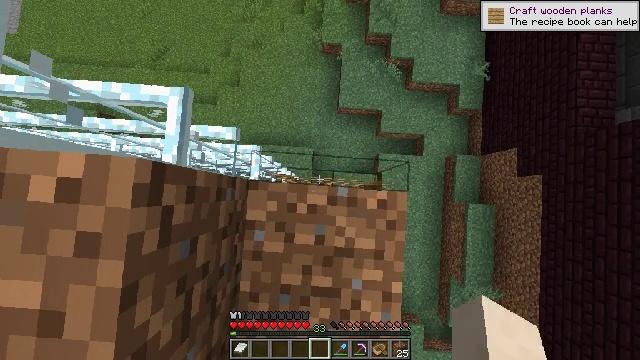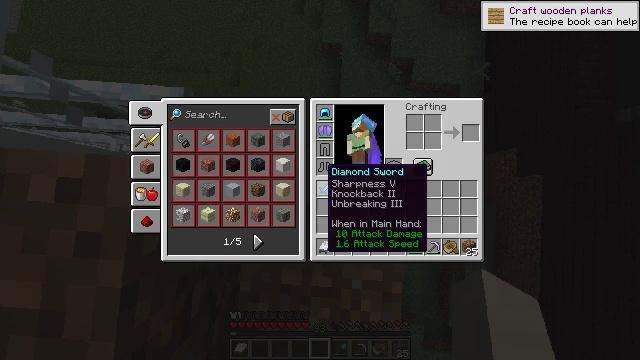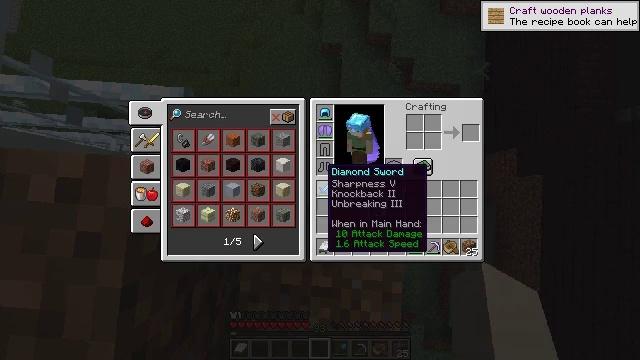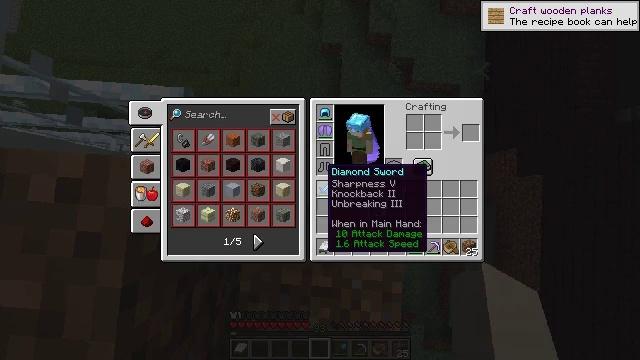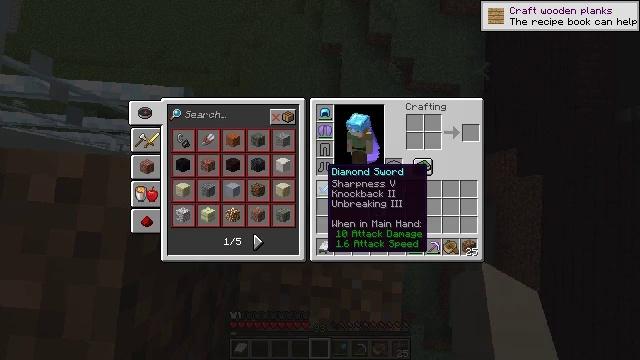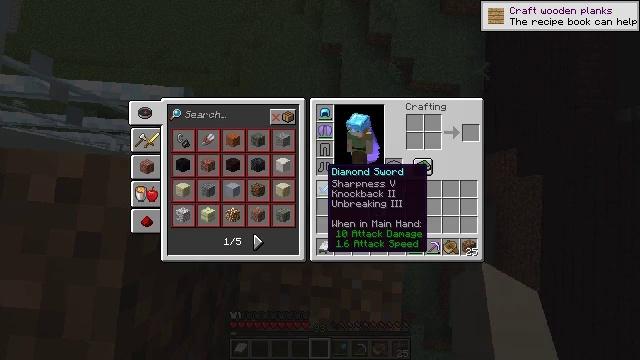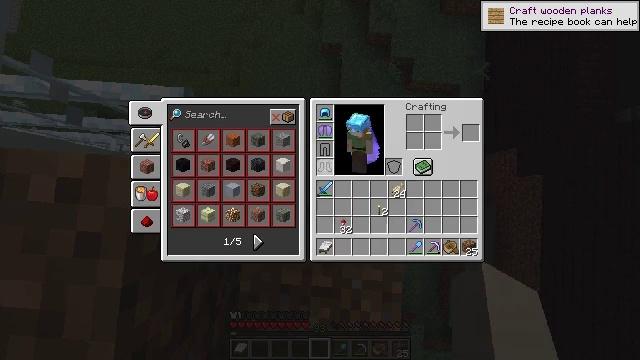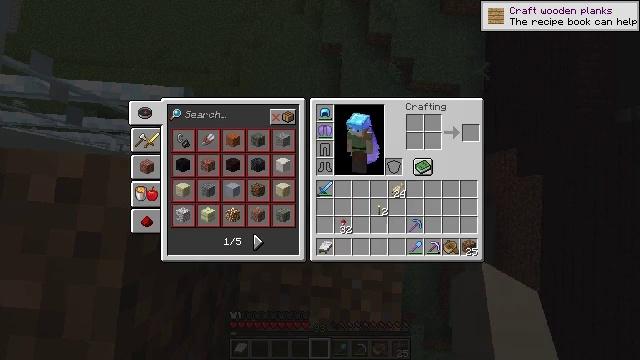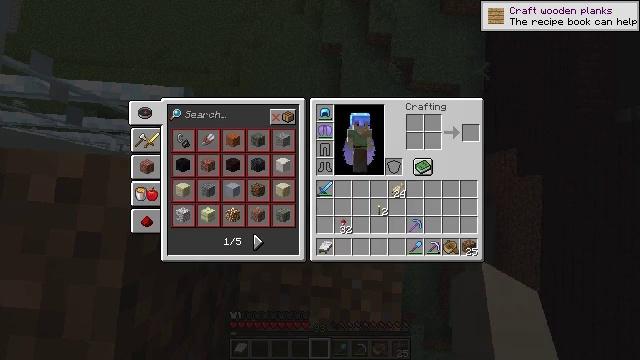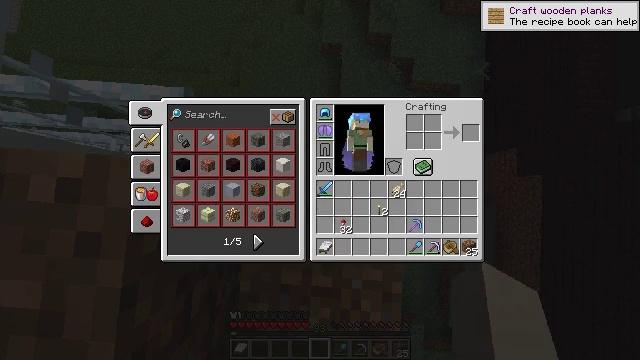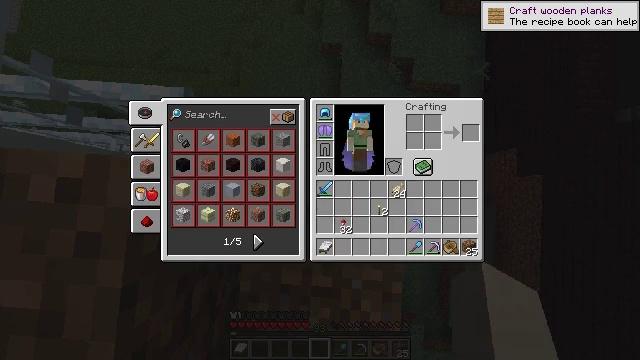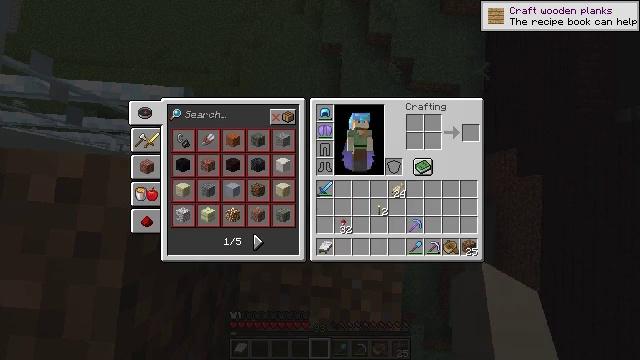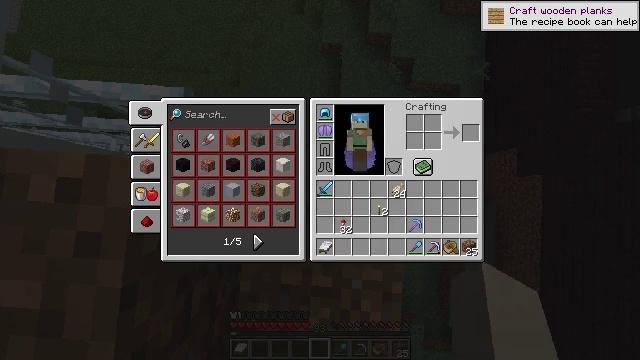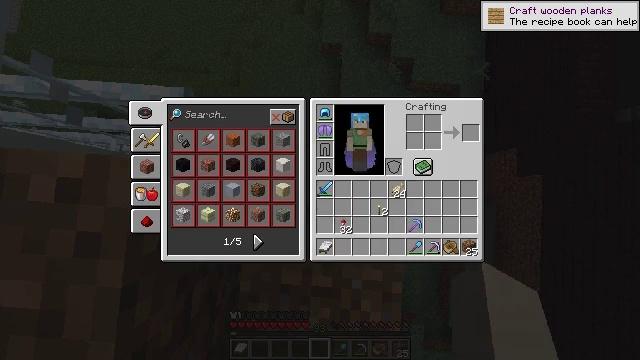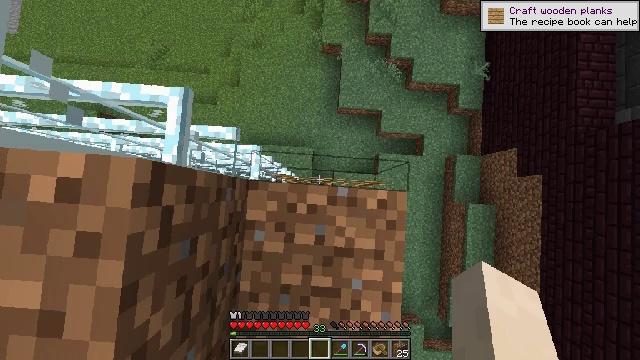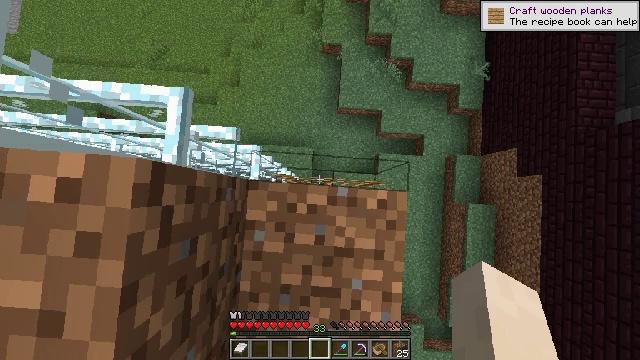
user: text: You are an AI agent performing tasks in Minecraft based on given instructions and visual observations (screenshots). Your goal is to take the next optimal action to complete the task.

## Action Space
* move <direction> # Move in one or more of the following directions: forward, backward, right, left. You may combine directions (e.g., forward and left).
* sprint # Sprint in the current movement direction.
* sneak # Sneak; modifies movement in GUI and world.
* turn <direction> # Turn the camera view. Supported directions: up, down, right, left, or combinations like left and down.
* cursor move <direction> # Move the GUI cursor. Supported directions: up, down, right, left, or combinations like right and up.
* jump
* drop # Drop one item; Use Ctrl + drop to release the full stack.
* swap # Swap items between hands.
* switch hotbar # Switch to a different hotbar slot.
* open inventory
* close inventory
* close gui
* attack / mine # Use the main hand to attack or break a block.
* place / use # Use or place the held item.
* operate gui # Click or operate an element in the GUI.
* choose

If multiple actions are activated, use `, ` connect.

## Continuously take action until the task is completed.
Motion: motion action
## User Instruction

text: Break the ladder to collect it.
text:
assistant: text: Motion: open inventory
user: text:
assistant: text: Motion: open inventory
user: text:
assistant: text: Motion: open inventory
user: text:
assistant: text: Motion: no_op
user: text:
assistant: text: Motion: no_op
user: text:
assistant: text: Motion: no_op
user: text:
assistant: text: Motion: cursor move right and up
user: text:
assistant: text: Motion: cursor move right and up
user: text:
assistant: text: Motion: no_op
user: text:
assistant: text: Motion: no_op
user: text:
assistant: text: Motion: cursor move left and down
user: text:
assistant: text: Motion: no_op
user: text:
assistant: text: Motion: no_op
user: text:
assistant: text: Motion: close inventory
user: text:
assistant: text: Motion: close inventory
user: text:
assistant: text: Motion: close inventory
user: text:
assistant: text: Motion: no_op
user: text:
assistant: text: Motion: no_op
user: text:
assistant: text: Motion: no_op
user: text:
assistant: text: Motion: move forward
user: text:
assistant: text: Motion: move forward
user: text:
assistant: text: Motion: no_op
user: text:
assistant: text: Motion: no_op
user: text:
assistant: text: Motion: no_op
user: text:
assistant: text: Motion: no_op
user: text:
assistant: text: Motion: no_op
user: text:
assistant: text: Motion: no_op
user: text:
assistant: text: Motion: no_op
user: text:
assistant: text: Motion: no_op
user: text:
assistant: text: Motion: no_op